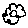
Label: flower